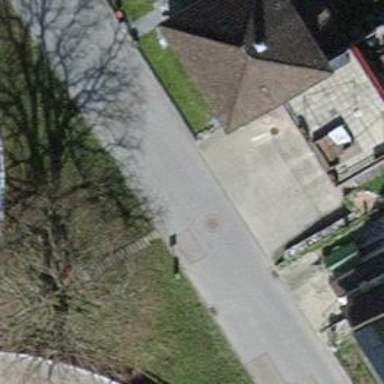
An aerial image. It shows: Road with steps.